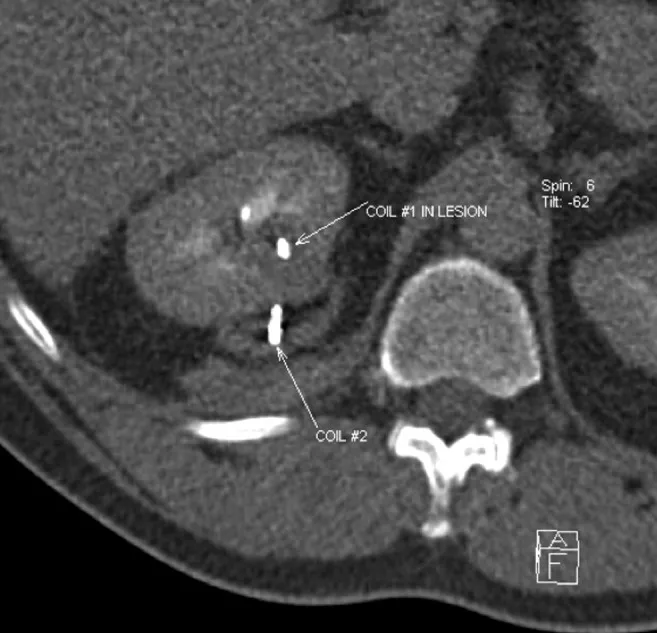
Percutaneously placed metal coils within and abutting right renal mass.
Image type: radiology (ct)